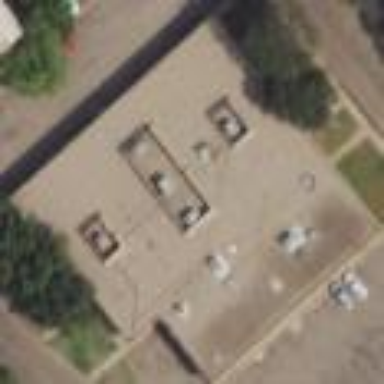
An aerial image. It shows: Government office building.